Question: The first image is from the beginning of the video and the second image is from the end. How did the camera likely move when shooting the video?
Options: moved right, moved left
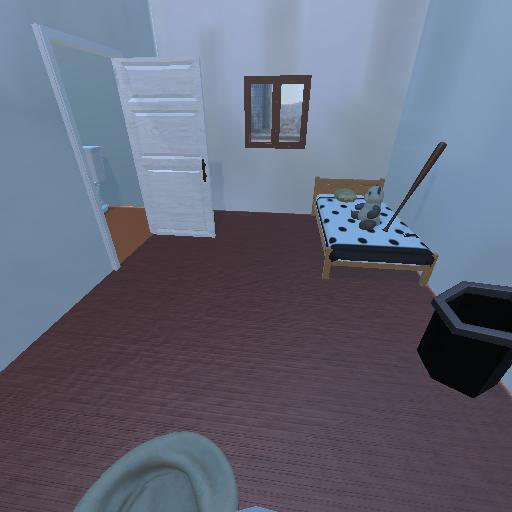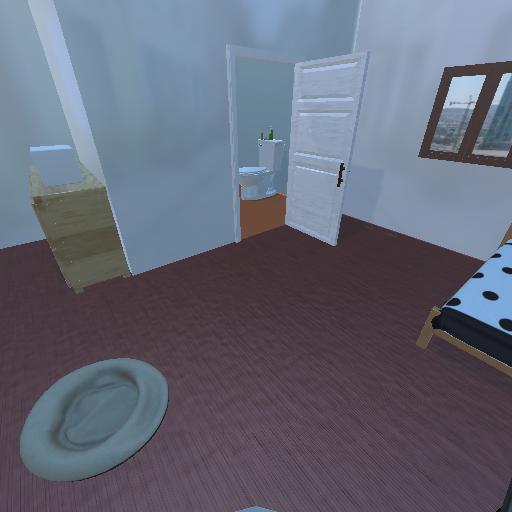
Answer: moved right